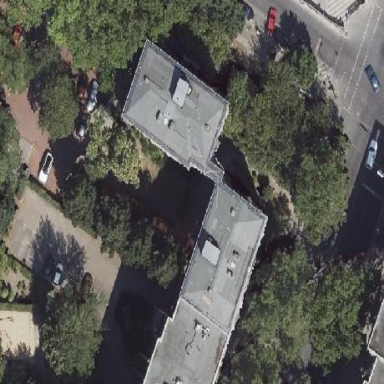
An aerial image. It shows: Hipped roof on residential building.